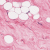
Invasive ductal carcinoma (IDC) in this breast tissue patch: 0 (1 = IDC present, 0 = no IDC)